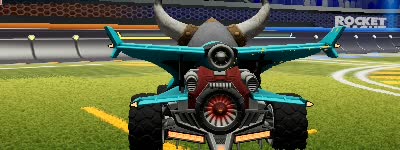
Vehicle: aftershock